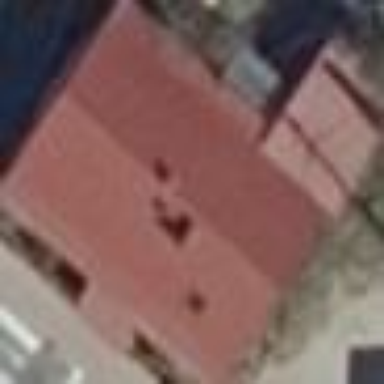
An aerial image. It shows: Residential building.